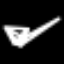
Label: frog